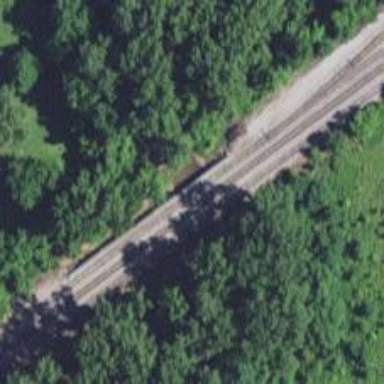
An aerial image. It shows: Railway bridge leading to railway yard.